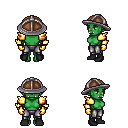
a pixel art fantasy rpg character, female body template, orc, green skin, gold arm armor, metal pants, raven short mohawk hairstyle, chain helm, gold gloves, black shoes, four views (front, back, left, right), 2x2 character sprite sheet, small pixel art, hard edges, no anti-aliasing